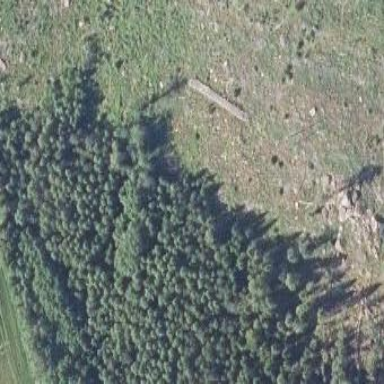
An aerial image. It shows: Clearcut area used for logging with scrub vegetation.